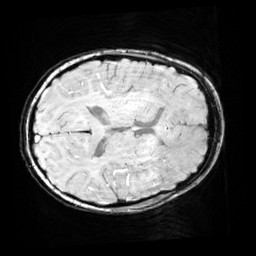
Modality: SWI
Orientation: axial
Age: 9
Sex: female
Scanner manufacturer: siemens
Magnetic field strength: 3 T
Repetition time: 0.027 s
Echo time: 0.02 s